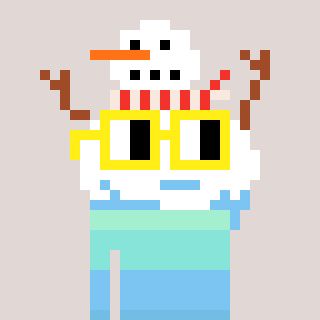
a pixel art character with square yellow glasses, a snowman-shaped head and a darkbrown-colored body on a warm background